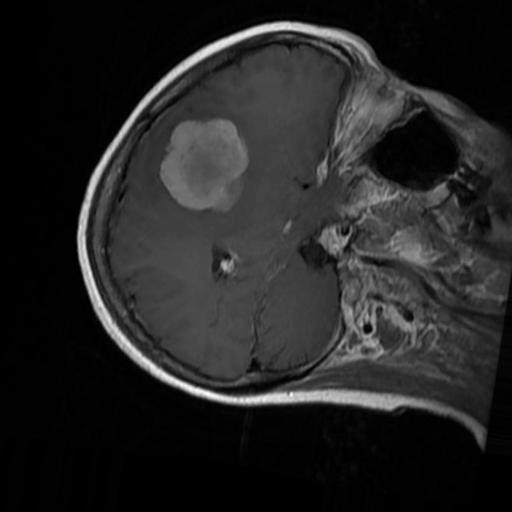
Label: brain_menin